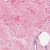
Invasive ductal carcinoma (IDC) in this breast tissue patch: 0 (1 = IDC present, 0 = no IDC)